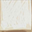
Piece: xx